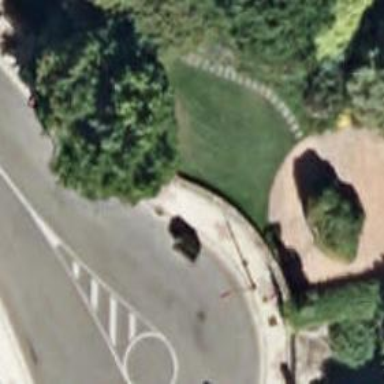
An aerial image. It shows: Sidewalk.